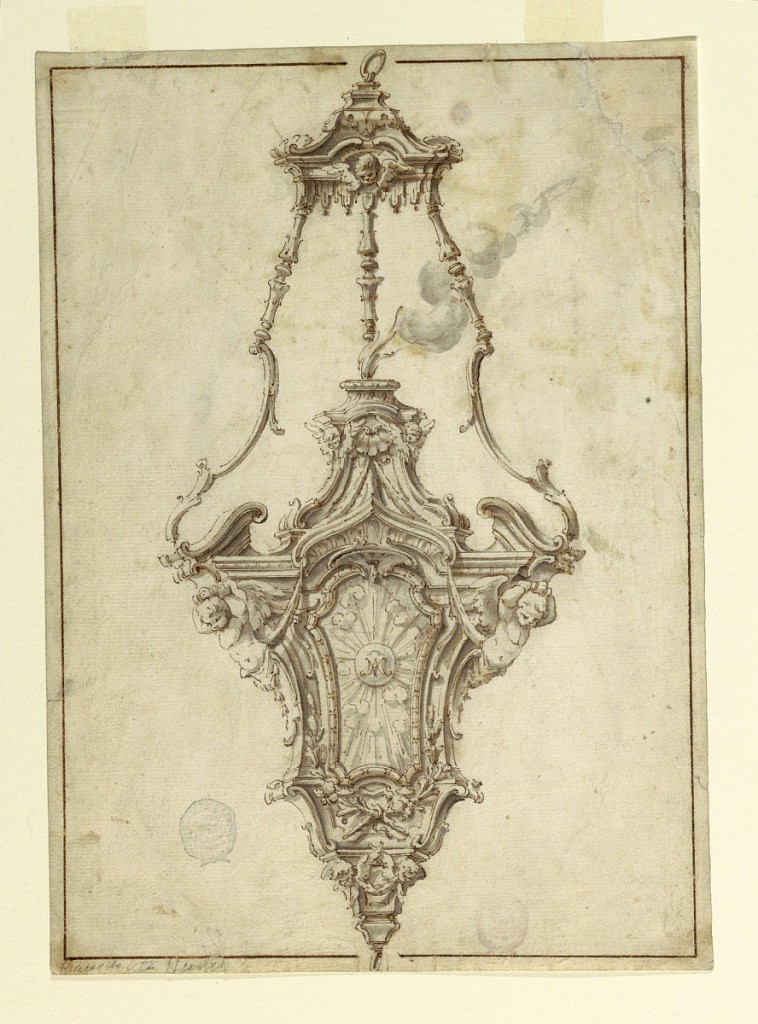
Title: Design for a Censer
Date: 1725–1750
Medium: Pen and ink, brush and wash on paper
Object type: Drawing
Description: Design for a censer. At top is a canopy with a cherub head and lambrequins, with a ring at top. The body is hanging from three supports composed of balusters at top and scrolls at bottom. They are attached to a cornice. The front of the body has a monogram MA in a glory, with a molded frame, above two crossed lily sprays.  At the corners are half figures of angels.